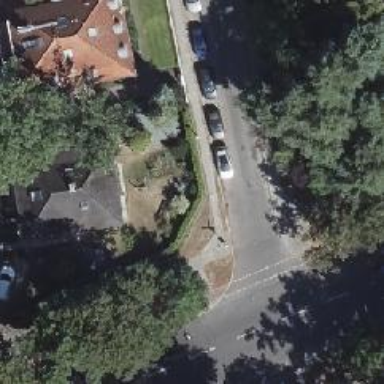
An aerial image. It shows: Road with "give way" sign.